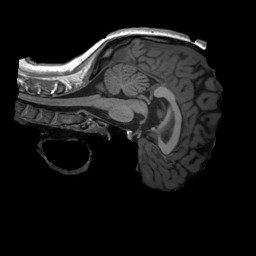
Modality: T1w
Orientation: sagittal
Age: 20
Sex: female
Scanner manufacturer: siemens
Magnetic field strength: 3 T
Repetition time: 2.3 s
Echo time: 0.00232 s